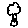
Label: tree